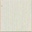
Piece: xx